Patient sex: F
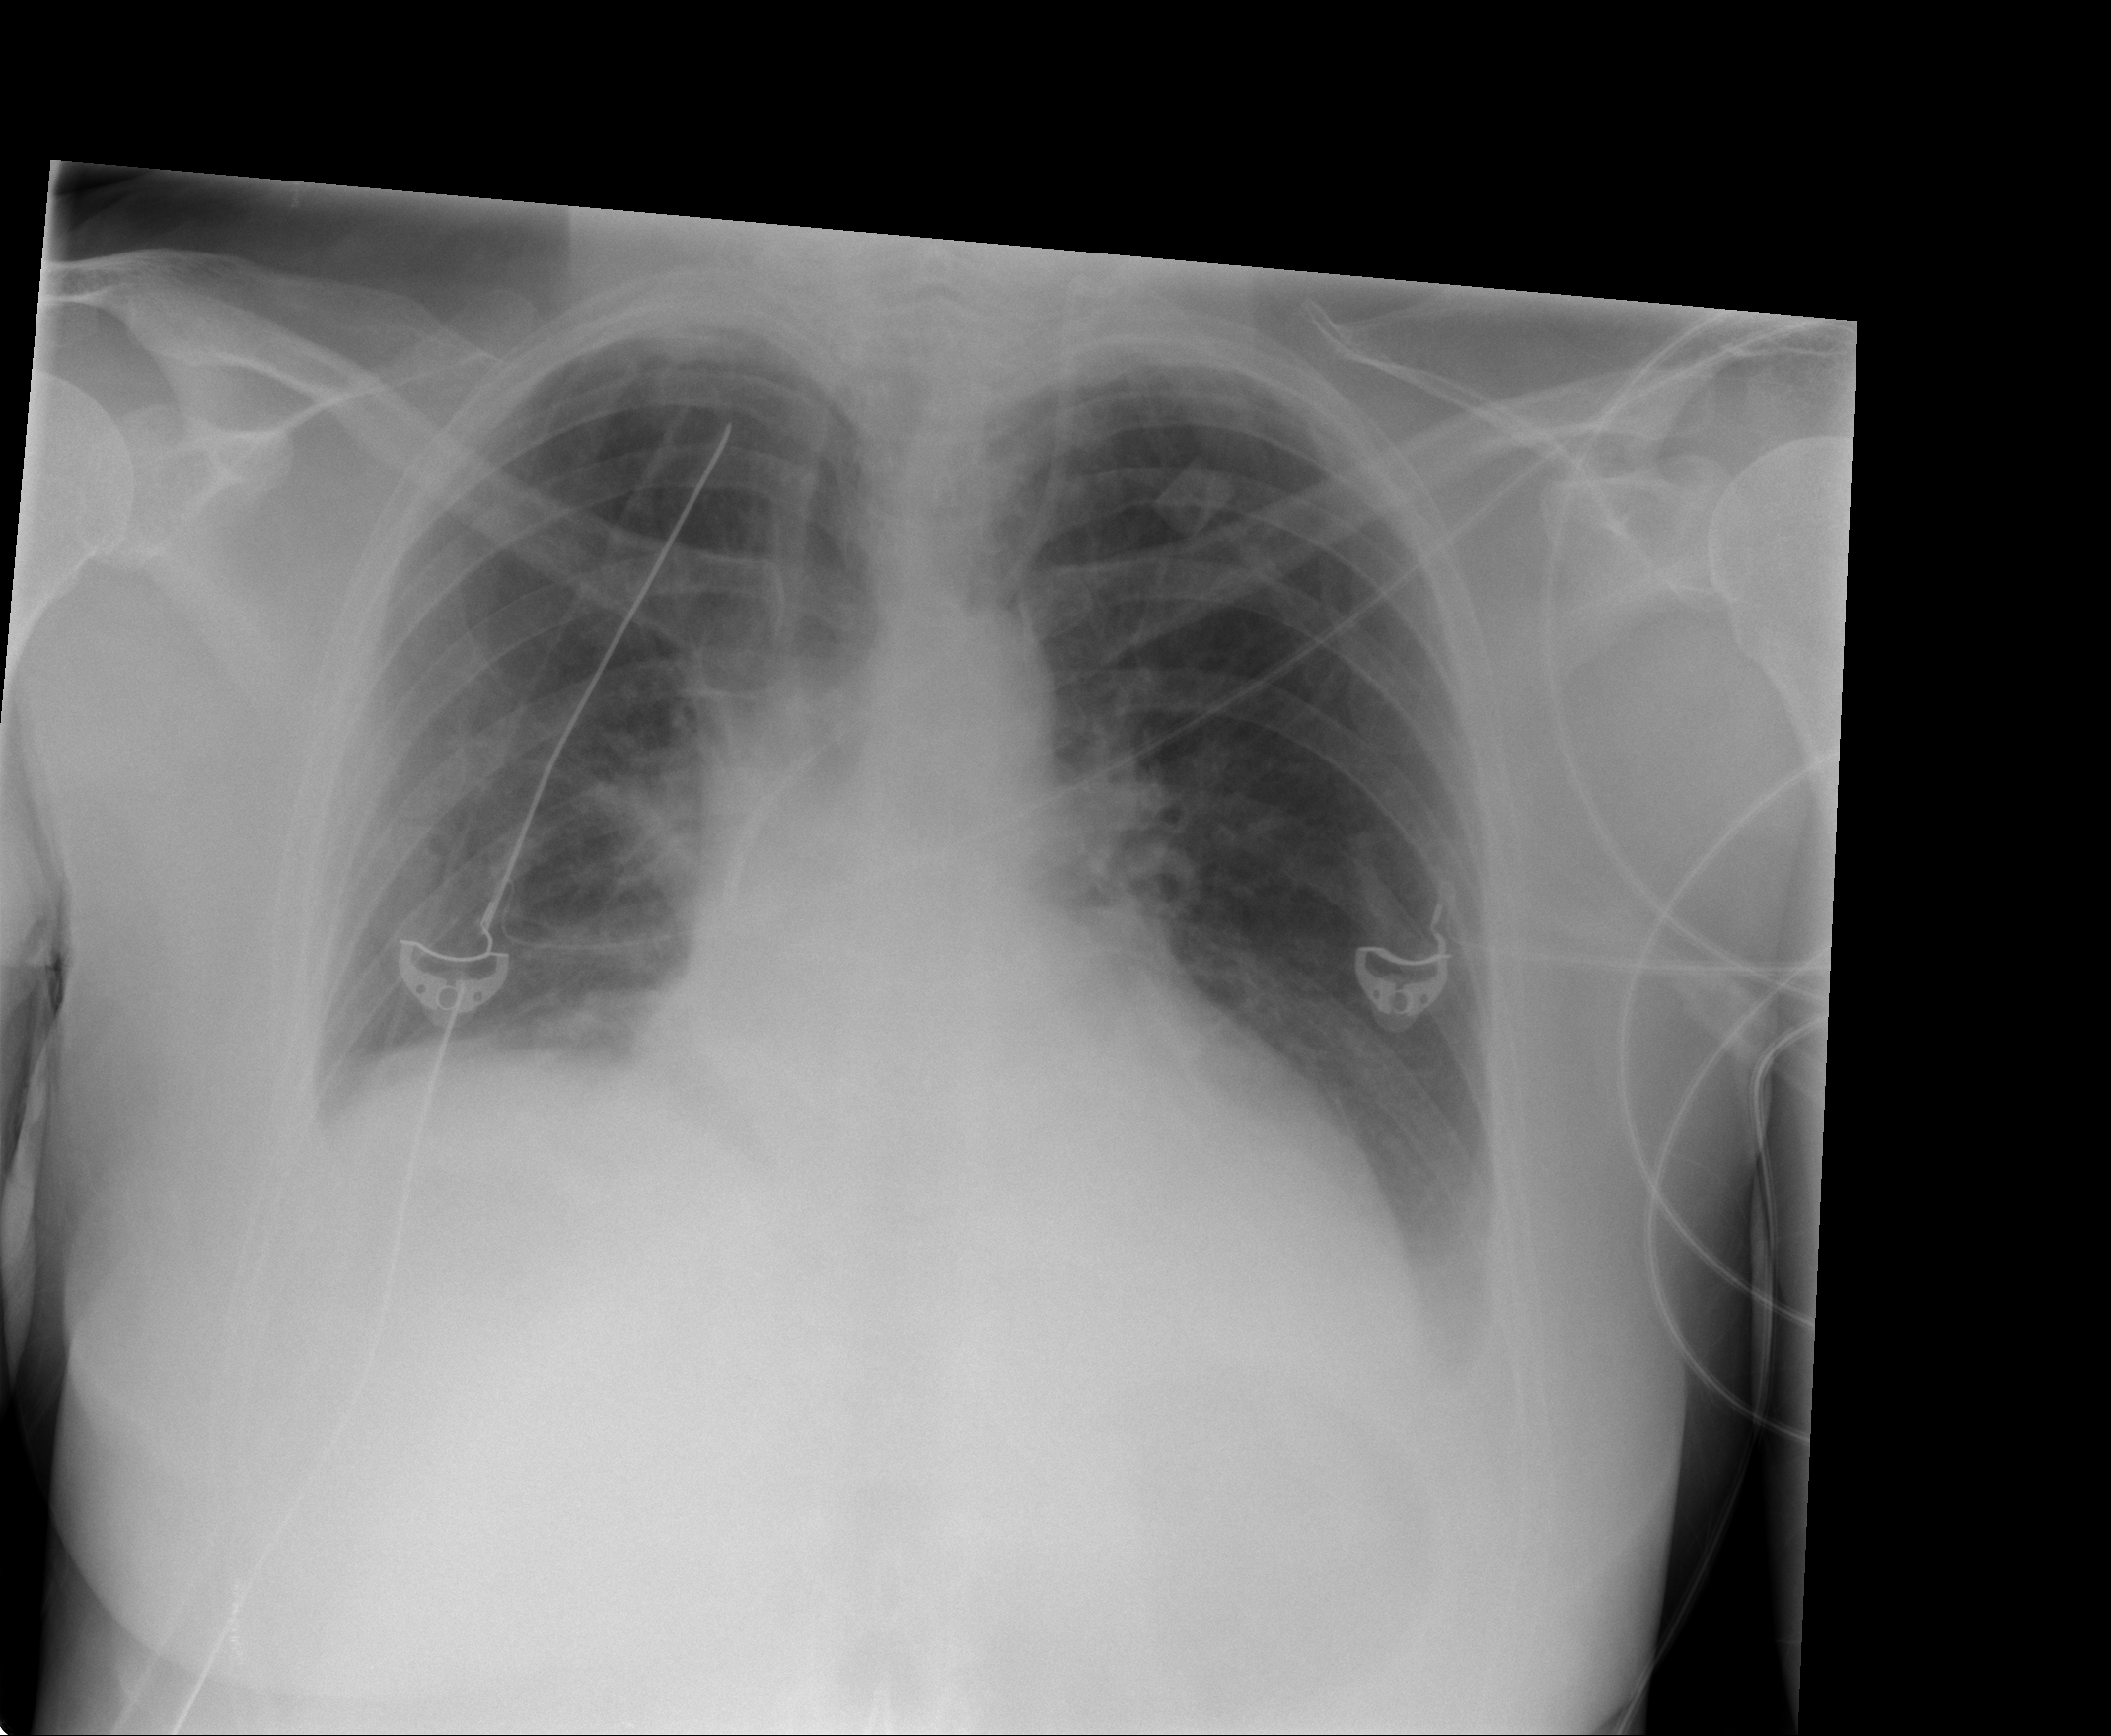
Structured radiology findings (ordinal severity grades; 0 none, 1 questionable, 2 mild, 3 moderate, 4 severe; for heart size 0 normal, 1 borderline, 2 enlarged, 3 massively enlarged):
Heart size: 0
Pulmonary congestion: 0
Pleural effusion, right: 1
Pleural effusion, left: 2
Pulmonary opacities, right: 0
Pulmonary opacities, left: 0
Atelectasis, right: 2
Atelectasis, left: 2